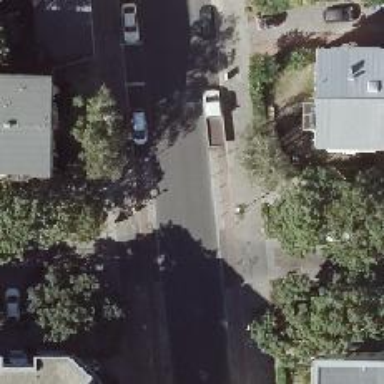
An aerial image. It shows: Unmarked road crossing.